Field crop: maize
Growth stage: 2
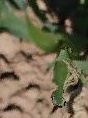
Species: maize